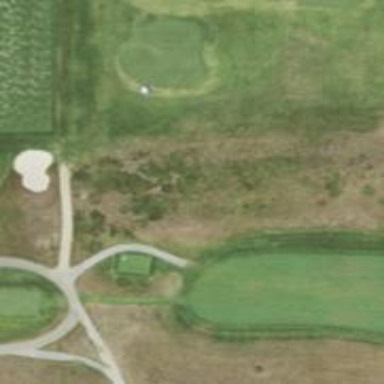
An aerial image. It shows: Path for both roads and golfers.